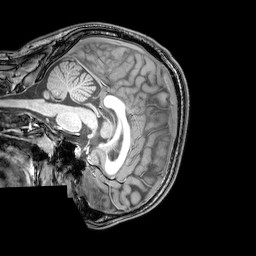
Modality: T1w
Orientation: sagittal
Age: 26
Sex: male
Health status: healthy
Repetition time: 0.081 s
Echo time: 0.037 s